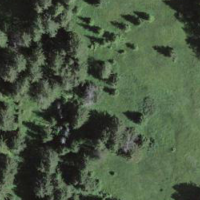
EUNIS habitat code: 26
Species observed at this site:
Arnica montana